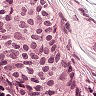
Metastatic tissue present: yes